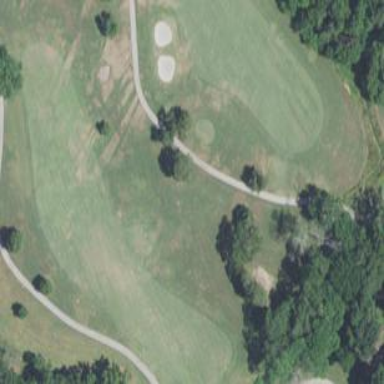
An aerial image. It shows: Golf fairway surrounded by grass.